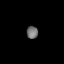
Tissue: lung
Cell type: Myeloid cells
Senescence score: 0.5552
Nuclear area (px): 140
Mean DAPI intensity: 111.793